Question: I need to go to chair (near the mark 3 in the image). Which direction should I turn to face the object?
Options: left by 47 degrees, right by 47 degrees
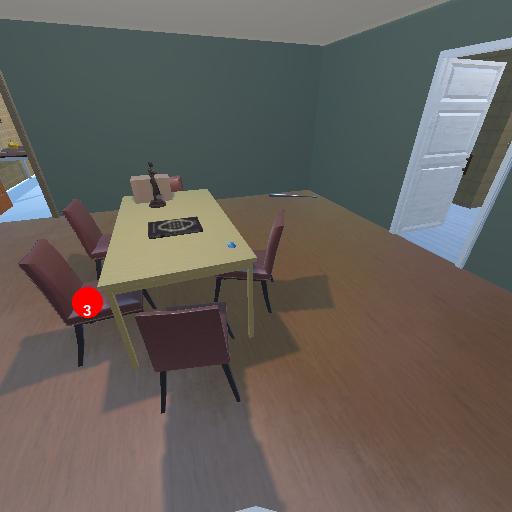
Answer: left by 47 degrees